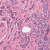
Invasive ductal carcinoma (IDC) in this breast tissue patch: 1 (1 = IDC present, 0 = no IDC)